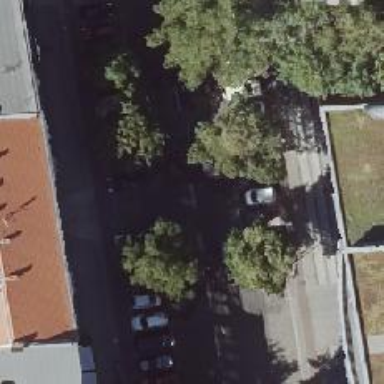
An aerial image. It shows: Tertiary road with asphalt surface. There is separate sidewalk and cycle track. On-street perpendicular parking lanes can be found on both sides of the road.